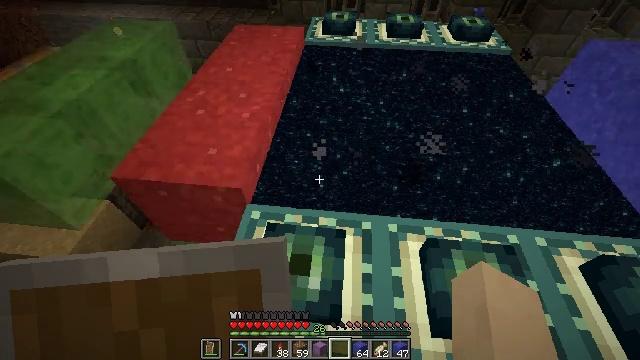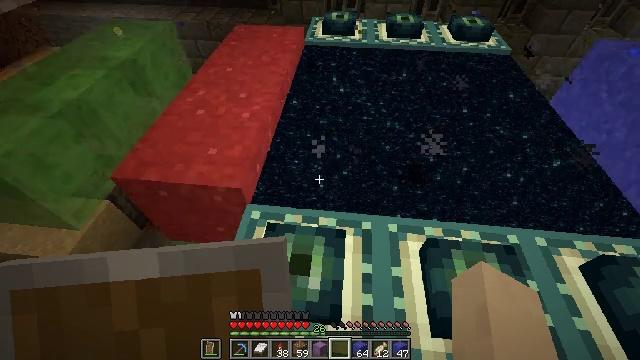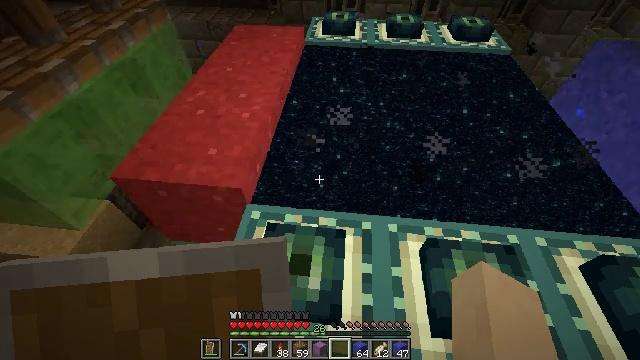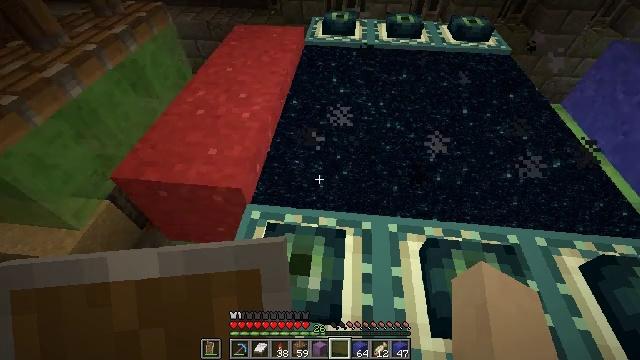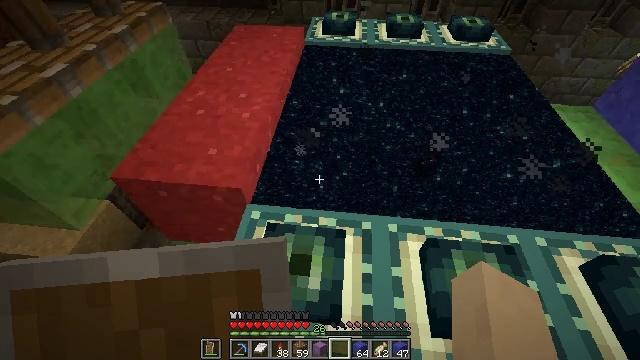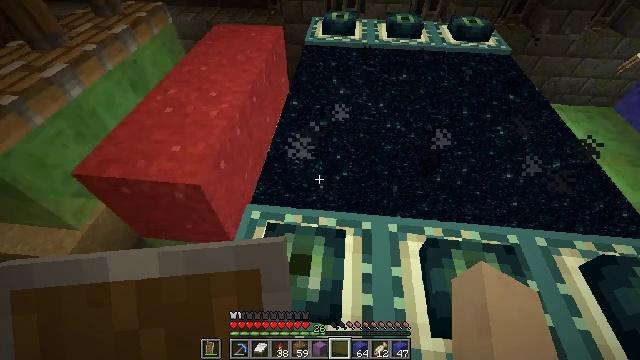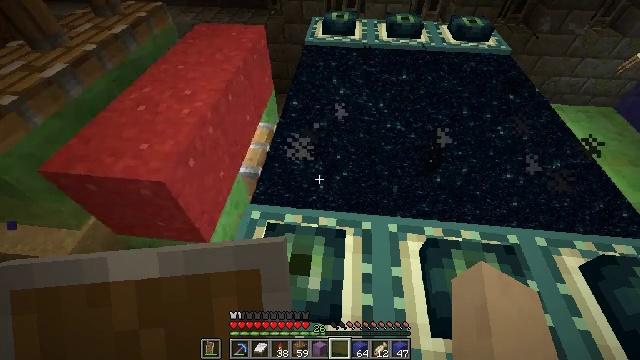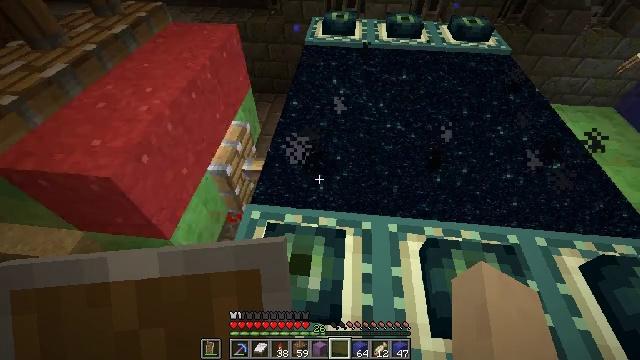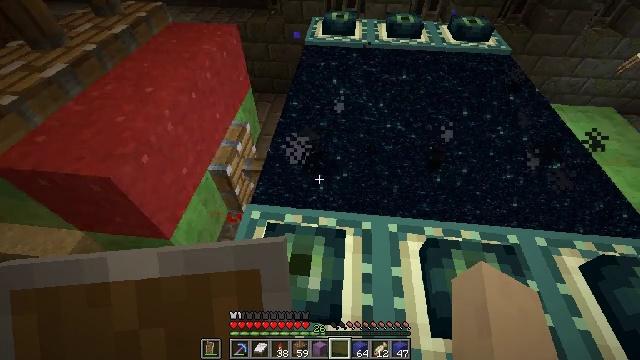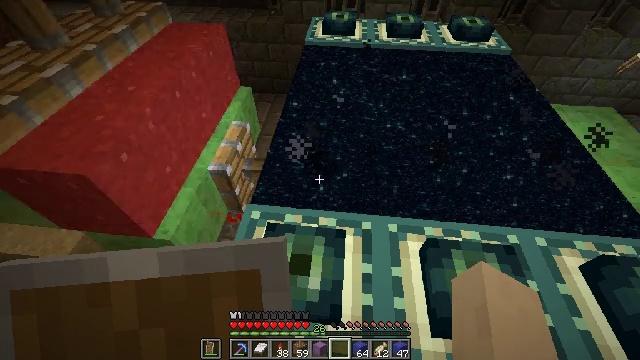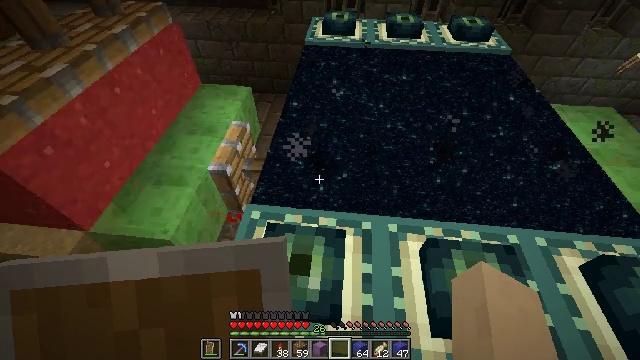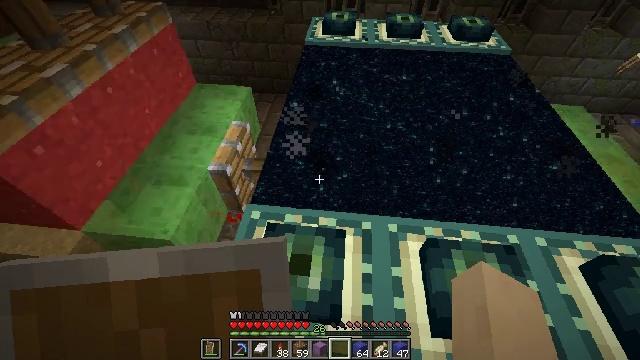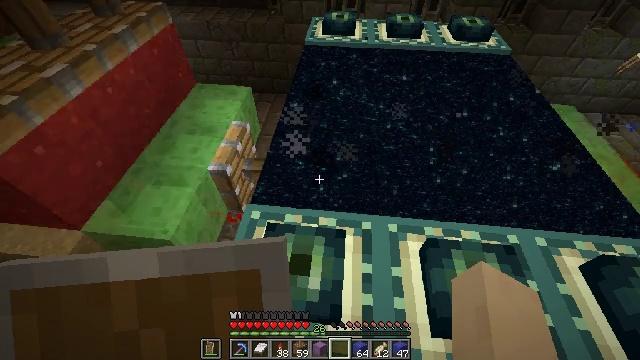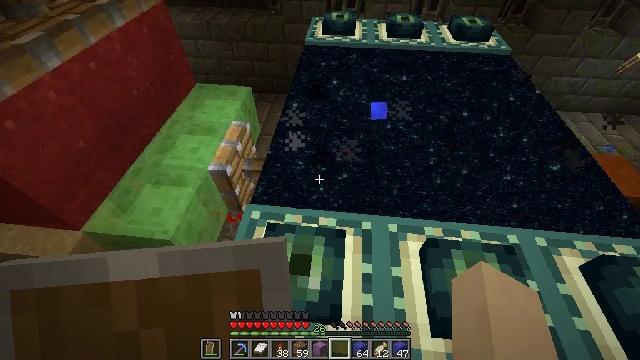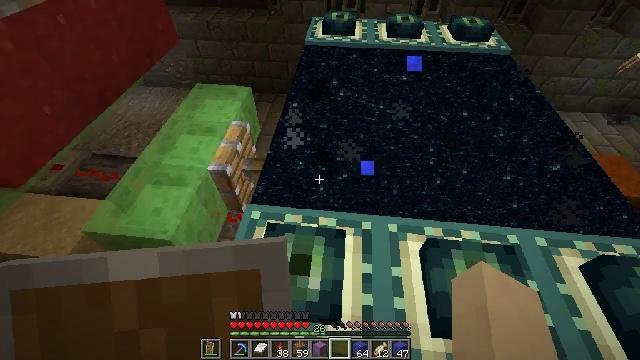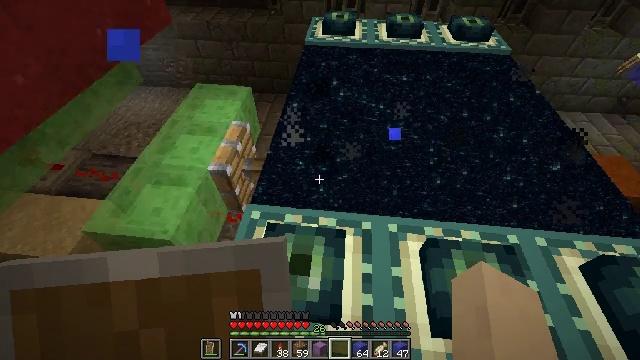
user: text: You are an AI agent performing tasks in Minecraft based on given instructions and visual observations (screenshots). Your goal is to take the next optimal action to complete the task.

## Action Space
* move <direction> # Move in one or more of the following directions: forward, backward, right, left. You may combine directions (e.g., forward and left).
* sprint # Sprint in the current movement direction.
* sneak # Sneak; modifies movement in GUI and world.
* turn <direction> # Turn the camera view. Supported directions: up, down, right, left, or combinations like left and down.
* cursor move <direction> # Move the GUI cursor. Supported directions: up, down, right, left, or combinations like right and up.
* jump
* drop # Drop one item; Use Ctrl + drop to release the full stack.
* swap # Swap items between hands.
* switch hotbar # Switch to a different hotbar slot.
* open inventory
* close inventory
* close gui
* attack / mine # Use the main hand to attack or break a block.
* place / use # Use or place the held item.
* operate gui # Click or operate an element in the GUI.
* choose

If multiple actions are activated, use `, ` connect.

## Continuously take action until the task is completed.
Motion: motion action
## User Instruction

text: Attack the red concrete powder to gather it.
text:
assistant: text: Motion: no_op
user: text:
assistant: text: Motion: no_op
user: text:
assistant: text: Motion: no_op
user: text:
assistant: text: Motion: no_op
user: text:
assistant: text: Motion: no_op
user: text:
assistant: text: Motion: no_op
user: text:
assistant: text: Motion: no_op
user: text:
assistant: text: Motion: no_op
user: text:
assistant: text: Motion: no_op
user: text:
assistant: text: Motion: no_op
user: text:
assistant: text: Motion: no_op
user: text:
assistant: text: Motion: no_op
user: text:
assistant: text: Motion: no_op
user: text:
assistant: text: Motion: no_op
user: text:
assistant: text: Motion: no_op
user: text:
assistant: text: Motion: no_op
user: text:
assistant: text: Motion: no_op
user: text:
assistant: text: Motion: no_op
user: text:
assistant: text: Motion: no_op
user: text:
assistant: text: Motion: no_op
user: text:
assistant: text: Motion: no_op
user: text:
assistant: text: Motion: no_op
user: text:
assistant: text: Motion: no_op
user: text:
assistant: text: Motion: no_op
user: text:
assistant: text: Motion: no_op
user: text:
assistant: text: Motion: no_op
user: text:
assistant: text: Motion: no_op
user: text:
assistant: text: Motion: no_op
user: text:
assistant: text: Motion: no_op
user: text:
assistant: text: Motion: no_op